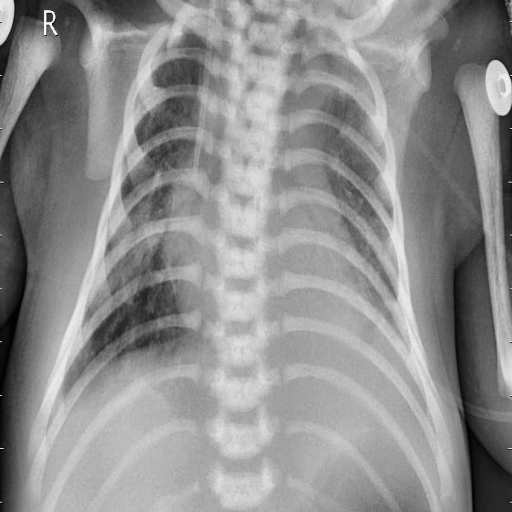
Finding: PNEUMONIA